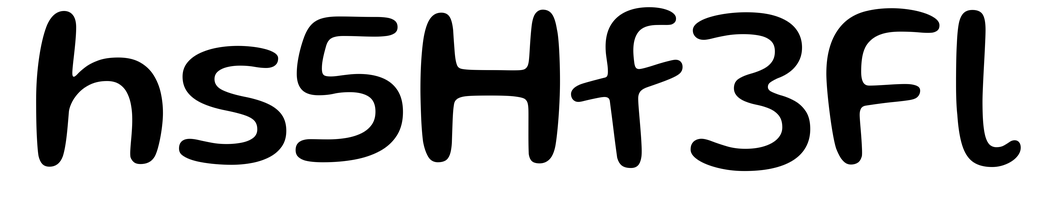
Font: Gluten_Regular